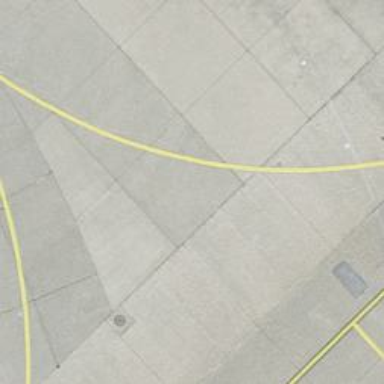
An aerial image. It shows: View of taxiway at the airport.